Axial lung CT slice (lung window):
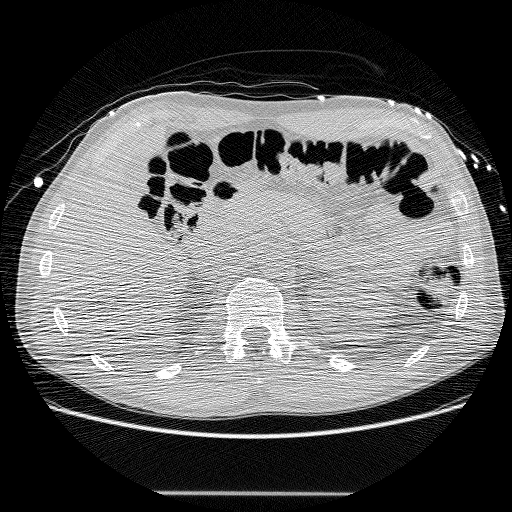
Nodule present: no